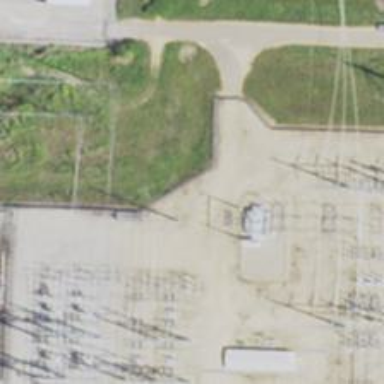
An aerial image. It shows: Power tower.